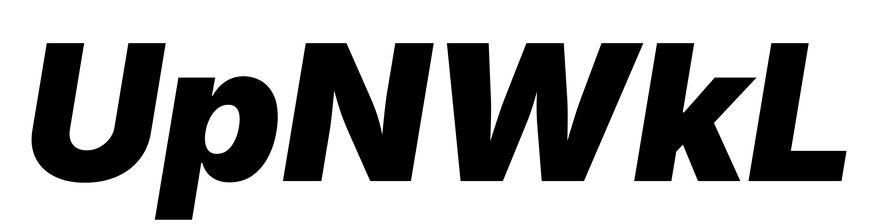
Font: Inter-Italic_Black_Italic